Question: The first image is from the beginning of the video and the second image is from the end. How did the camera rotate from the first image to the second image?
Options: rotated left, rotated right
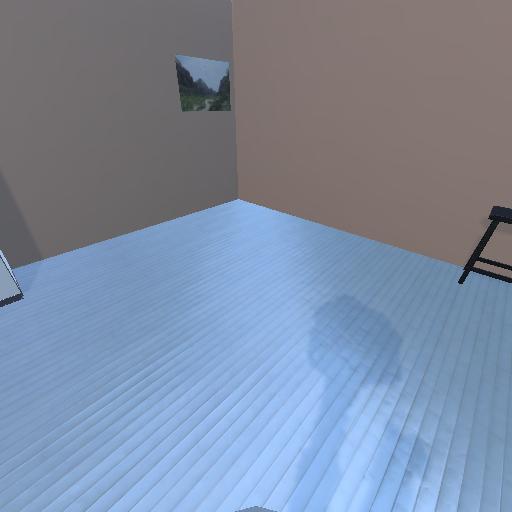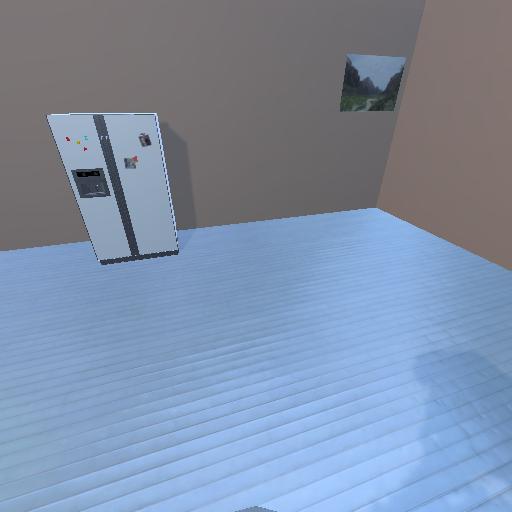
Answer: rotated left